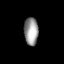
Tissue: lung
Cell type: Endothelial cells
Senescence score: 0.6211
Nuclear area (px): 388
Mean DAPI intensity: 151.472